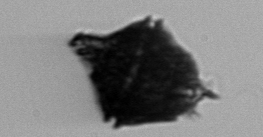
Label: Gonyaulax